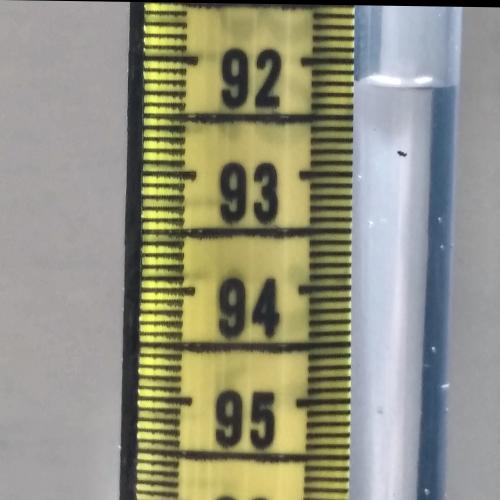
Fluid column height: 92.2 cm